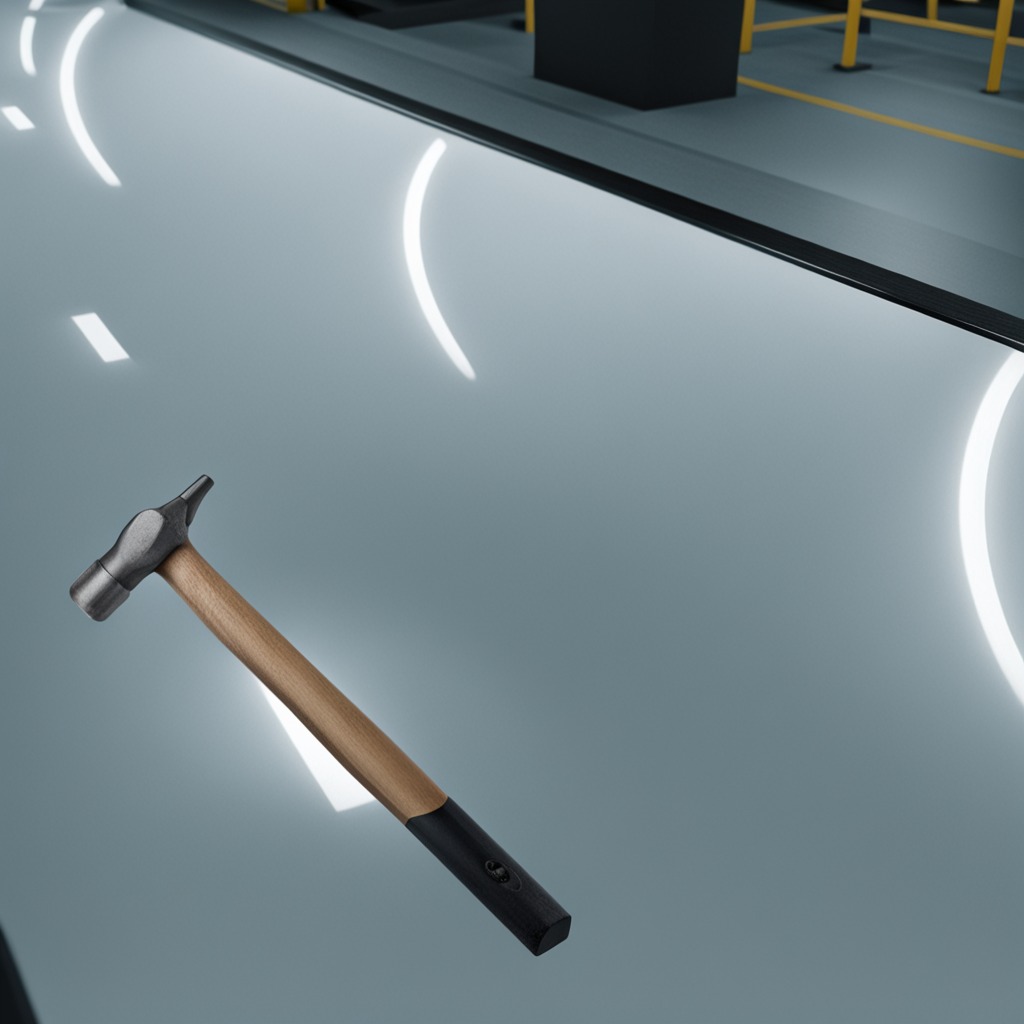
A hammer lies on a high-gloss table in a ship maintenance bay industrial lighting.